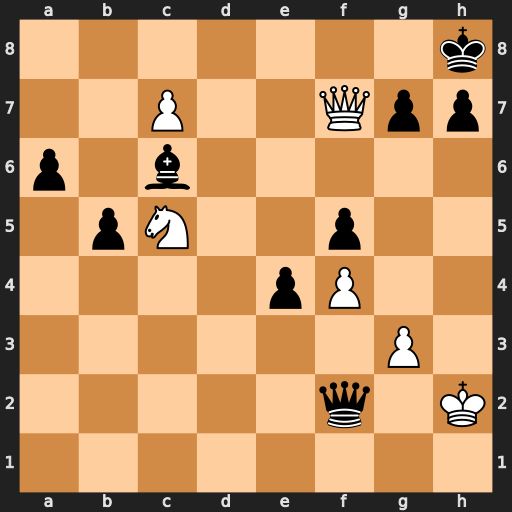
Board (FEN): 7k/2P2Qpp/p1b5/1pN2p2/4pP2/6P1/5q1K/8
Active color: w
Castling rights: -
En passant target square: -
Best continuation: Kh3 Qf1+ Kh4 Qh1+ Kg5 Qh6+ Kxf5 Qg6+ Qxg6